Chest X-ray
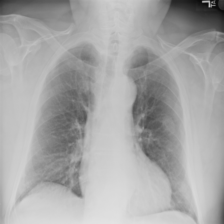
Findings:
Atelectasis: negative
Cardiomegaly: negative
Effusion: negative
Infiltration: negative
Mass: negative
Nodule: negative
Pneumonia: negative
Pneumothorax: negative
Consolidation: negative
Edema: negative
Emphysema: negative
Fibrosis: negative
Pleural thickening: negative
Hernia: negative